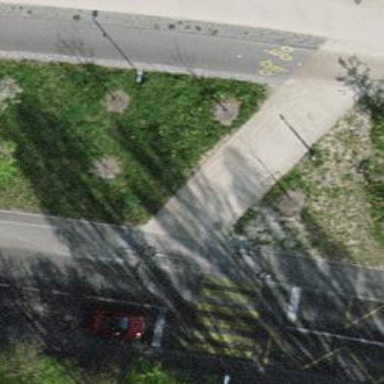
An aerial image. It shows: Asphalt sidewalk along the footway.